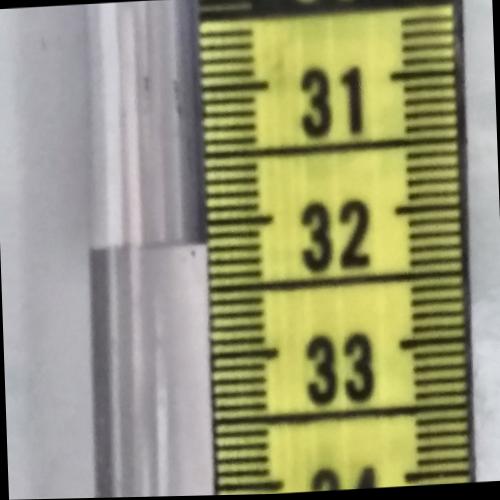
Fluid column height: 32.2 cm